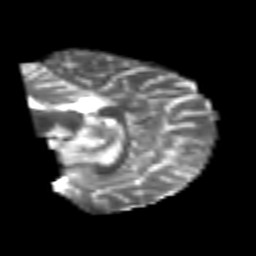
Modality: T2w
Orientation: sagittal
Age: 25
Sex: male
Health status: healthy